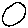
Label: circle